Brain MRI, modality: hrT2
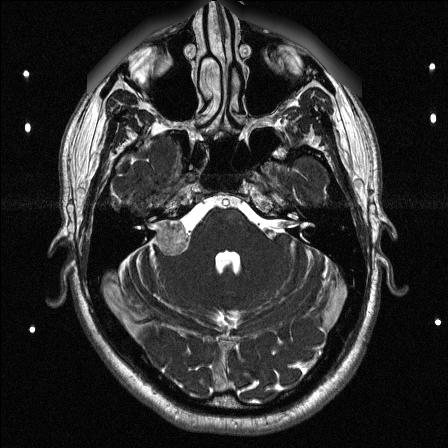